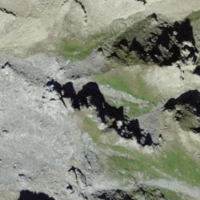
EUNIS habitat code: 48
Species observed at this site:
Saxifraga paniculata